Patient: sex M, age 65
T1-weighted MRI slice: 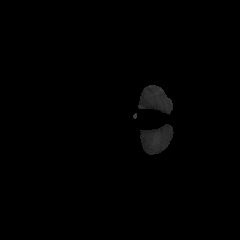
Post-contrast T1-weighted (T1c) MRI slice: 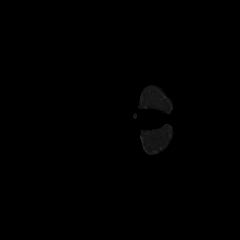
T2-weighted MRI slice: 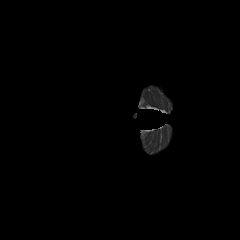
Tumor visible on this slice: no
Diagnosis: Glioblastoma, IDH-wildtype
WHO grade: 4